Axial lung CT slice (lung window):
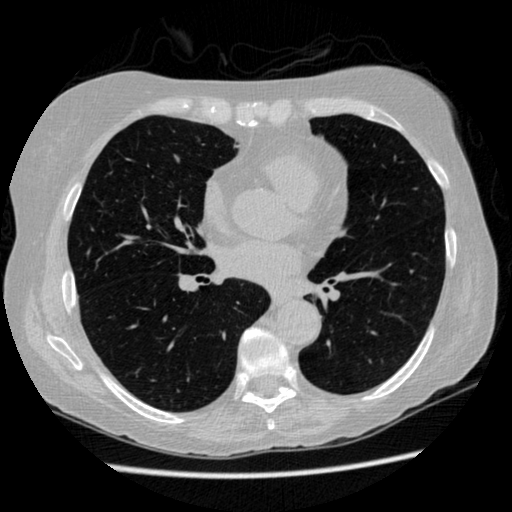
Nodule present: no